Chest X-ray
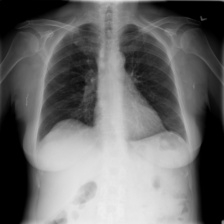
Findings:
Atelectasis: negative
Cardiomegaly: negative
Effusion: negative
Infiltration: negative
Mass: negative
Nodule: negative
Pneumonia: negative
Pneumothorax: negative
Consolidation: negative
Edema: negative
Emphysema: negative
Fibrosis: negative
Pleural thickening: negative
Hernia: negative